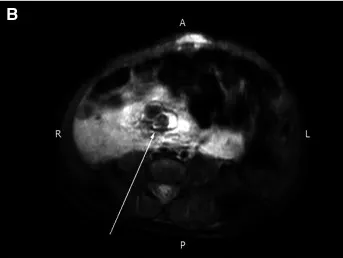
(B,C) Follow-up MRI reveals a nodular lesion (arrows) with hypointensity in the T2WI sequence and hyperintensity in the T1WI sequence.
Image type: radiology (mri)